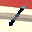
Label: 1